Question: I have a table containing following columns:
1. pk
2. empID
3. peer_empID
The data is something like this:
'''
pk empID peer_empID
1 5 27
2 5 94
3 5 67
'''
Data is displayed to the user like this:

User can Add , Modify selected Peer and Delete them as well. Finally by clicking on save:
1. Deleted Peers will be deleted
2. Changed Peers will be updated
3. Added Peers will added
and it will be stored in the database.
I have to write a query to update if changed, insert if doesn't exist and delete if removed from the front end.
'''
IF not exists (select empID, peer_empID from assignPeers where empID = @empID and peer_empID = @peer_empID)
BEGIN
insert into assignPeers (empID, peer_empID) values (@empID, @peer_empID)
END
ELSE
BEGIN
update assignPeers set peer_empID = -->here is the problem.. how will I define the condition to update? <--
where empID = @empID and peer_empID = @peer_empID
END
'''
Kindly suggest me what to do in this scenario?
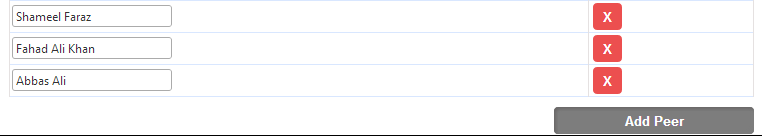
Answer: In that case, I think you do not have many choices... You must store the original primary key, and the new one, and try updating with both SET and WHERE statements.